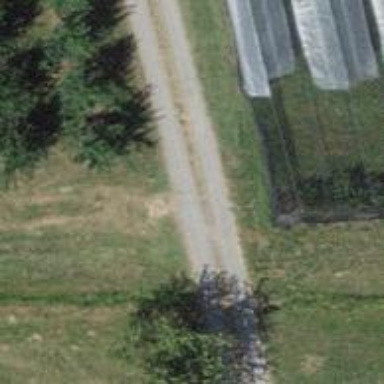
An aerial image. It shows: Agricultural vehicle on grade2 track.